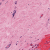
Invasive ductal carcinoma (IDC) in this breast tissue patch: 0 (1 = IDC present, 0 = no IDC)